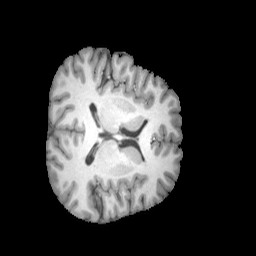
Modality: T1w
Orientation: axial
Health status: ill
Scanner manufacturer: siemens
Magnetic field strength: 3 T
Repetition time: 2 s
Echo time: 0.00303 s